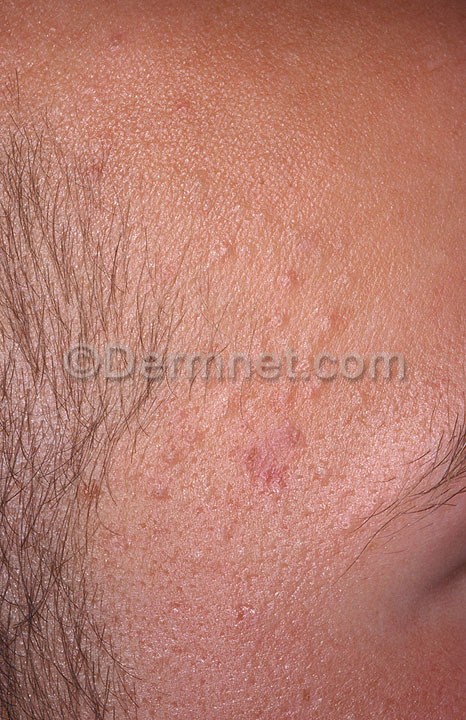
Disease: Acne and Rosacea Photos